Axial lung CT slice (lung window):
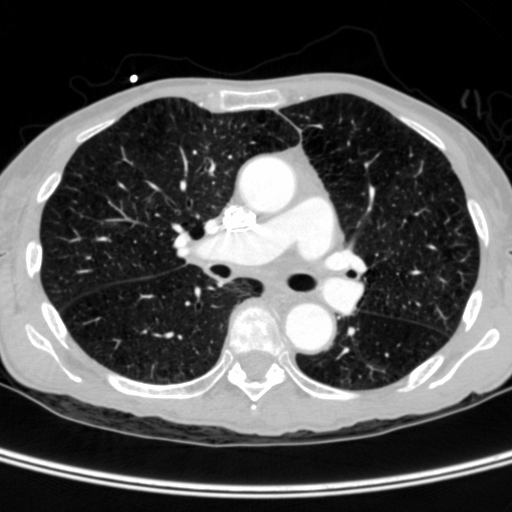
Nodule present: no